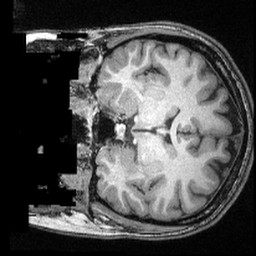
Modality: T1w
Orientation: coronal
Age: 24
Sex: female
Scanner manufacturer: siemens
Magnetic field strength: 3 T
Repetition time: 2.4 s
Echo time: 0.00374 s